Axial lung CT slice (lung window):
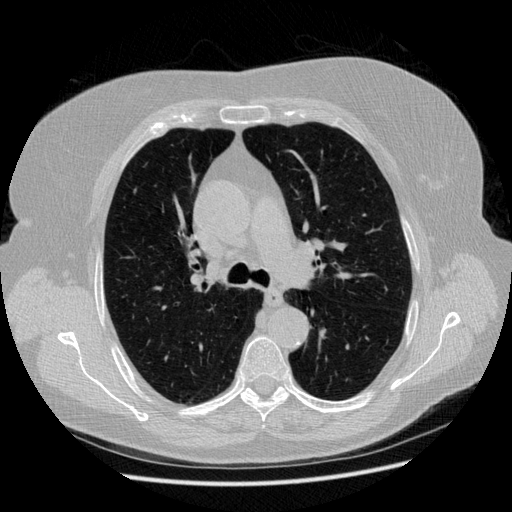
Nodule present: no